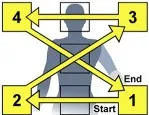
We imposed discrete arm positions and movement patterns during classifier training (shown here relative to the left arm). During the static condition, the participant held her hand for 5 seconds within seven different positions designed to cover a majority of the reachable workspace. During the dynamic condition, the participant moved her hand for 5 seconds between these positions in four different movement patterns. We also considered a continuous dynamic condition, in which the participant moved her hand throughout all positions during a single 20-sec movement pattern. The names of each position and pattern were based on a functional activity for that arm configuration. Corresponding positions and movement patterns were also established relative to the right arm (ie, flipped horizontally).
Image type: radiology (mri)